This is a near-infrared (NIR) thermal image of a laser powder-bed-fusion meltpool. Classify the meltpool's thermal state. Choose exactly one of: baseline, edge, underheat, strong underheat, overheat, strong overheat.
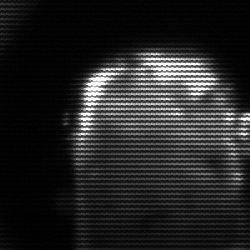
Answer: baseline